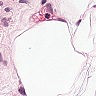
Metastatic tissue present: no